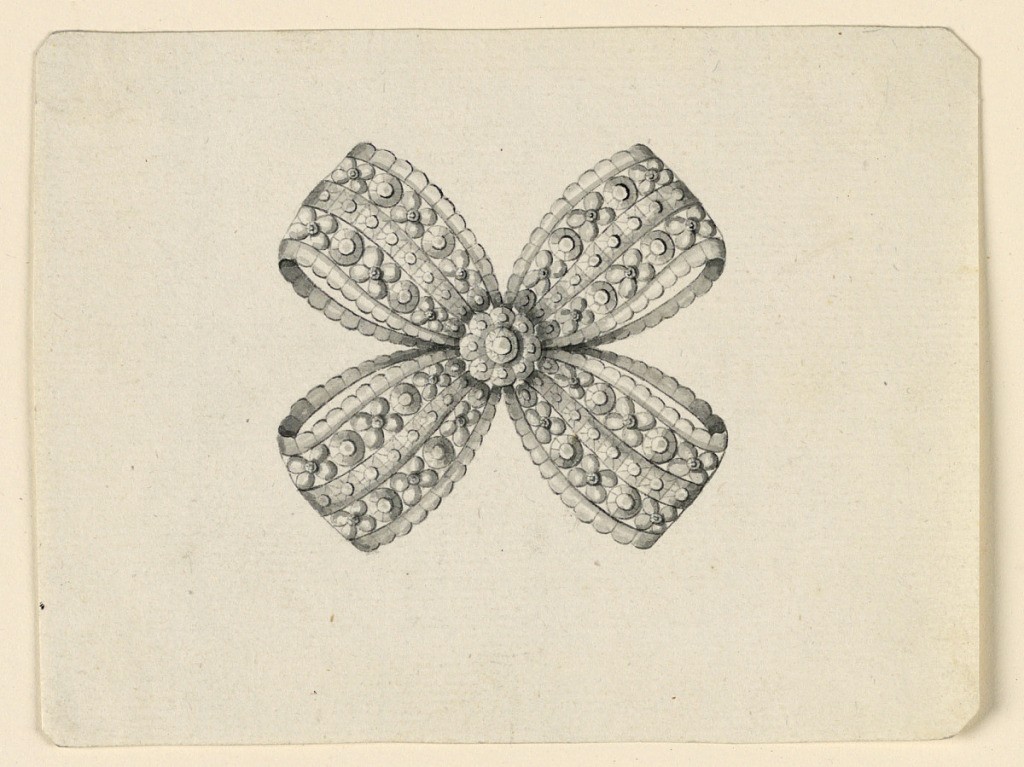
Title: Design for a Brooch
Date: late 18th century
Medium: Pen and black ink, brush and gray watercolor on off-white laid paper
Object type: Drawing
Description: Jewelry design for a brooch. Design takes shape of a knot, the ribbons of which are patterned with blossoms and spheres, accented by a central rosette form, à jour.  The inside has three stripes, the central being a band, between two with alternating blossoms and disks. Beveled corners.